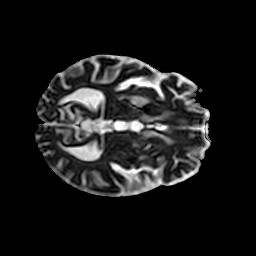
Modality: ADC
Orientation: axial
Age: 63
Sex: male
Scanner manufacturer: philips
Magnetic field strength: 3 T
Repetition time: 4.599 s
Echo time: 0.07336 s